Question: Is it possible to from a running application?
I am building a handwriting recognizer system in which there are templates of letters in gesture library file.So basically after loading the library inside the code i compare user input gesture like:
'''
public void onGesturePerformed(GestureOverlayView overlay, Gesture gesture) {
ArrayList<Prediction> predictions = gesturelib.recognize(gesture);
if (predictions.size() > 1) {
for(Prediction prediction: predictions){
//i compare prediction name here and if matches print it in an edittext
}
'''
This should work good until user will give the same pattern like i did during building the library template.But i want to give an user that flexibility to replace an template item with his handwritten pattern when there is a mismatch of prediction.
Because below 2 handwritten gesture samples are different in terms of pattern,but not as a letter.Suppose,my system supports the 1st image pattern,i want when user will give 2nd image pattern the system will ask confirmation from user to replace it with the library pattern of A and then replace it after confirm.So next time the system will recognize user pattern much better.
Any help would be greatly appreciated.

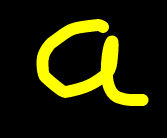
Answer: If I understand correctly, you want to replace an already existing gesture with a new one?
So, when the user inputs a gesture that isn't in the library, your app asks the user to select which gesture they wish to replace? From your question, I will assume that when user draws a lowercase 'a'(and if 'a' isn't in the library), user is presented with a list of all available gestures/letters that your app currently supports. And then, the user selects capital 'A', and now, capital 'A' must be replaced with lowercase 'a'. In the following code, oldGesture is the Gesture corresponding to 'A'. And 'newGesture' is the Gesture just drawn.
The process for that would be: delete the old gesture, add the new one using old gesture's name. To delete a gesture, use GestureLibrary.removeGesture(String, Gesture):
'''
public void onGesturePerformed(GestureOverlayView overlay, final Gesture gesture) {
ArrayList<Prediction> predictions = gesturelib.recognize(gesture);
if (predictions.size() > 1) {
for(Prediction prediction: predictions){
if (prediction.score > ...) {
} else {
if (user wants to replace) {
showListWithAllGestures(gesture);
}
}
}
}
}
public void showListWithAllGestures(Gesture newGesture) {
....
....
// User picks a gesture
Gesture oldGesture = userPickedItem.gesture;
String gestureName = userPickedItem.name;
// delete the gesture
gesturelib.removeGesture(gestureName, oldGesture);
gesturelib.save();
// add gesture
gesturelib.addGesture(gestureName, newGesture);
gesturelib.save();
}
'''
To get a list of all available gestures:
'''
// Wrapper to hold a gesture
static class GestureHolder {
String name;
Gesture gesture;
}
'''
Load gestures using GestureLibrary.load():
'''
if (gesturelib.load()) {
for (String name : gesturelib.getGestureEntries()) {
for (Gesture gesture : gesturelib.getGestures(name)) {
final GestureHolder gestureHolder = new GestureHolder();
gestureHolder.gesture = gesture;
gestureHolder.name = name;
// Add 'gestureHolder' to a list
}
}
// Return the list that holds GestureHolder objects
}
'''
Sorry, but the check I have suggested: 'if (wants to replace)' is being carried out at the wrong place in code.
'''
if (predictions.size() > 1) {
// To check whether a match was found
boolean gotAMatch = false;
for(int i = 0; i < predictions.size() && !gotAMatch; i++){
if (prediction.score > ... ) {
....
....
// Found a match, look no more
gotAMatch = true;
}
}
// If a match wasn't found, ask the user s/he wants to add it
if (!gotAMatch) {
if (user wants to replace) {
showListWithAllGestures(gesture);
}
}
}
'''